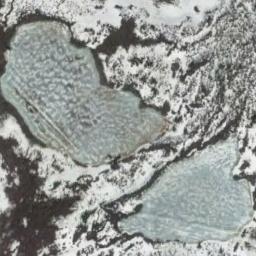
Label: lake